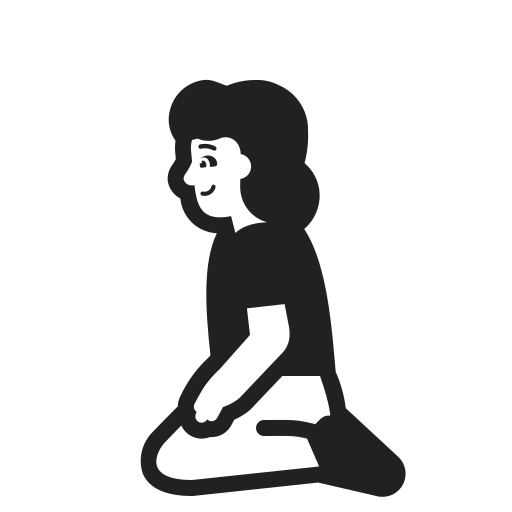
woman kneeling high contrast default